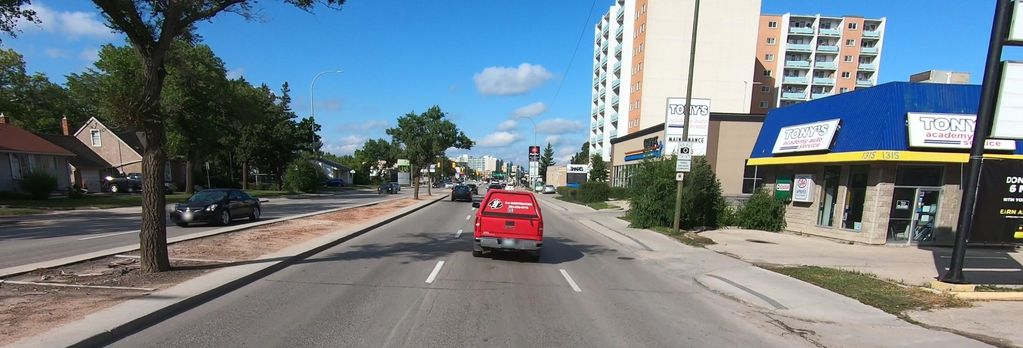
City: winnipeg